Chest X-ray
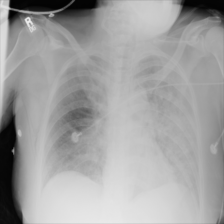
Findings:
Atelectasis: negative
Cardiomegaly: negative
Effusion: negative
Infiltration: negative
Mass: negative
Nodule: negative
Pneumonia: negative
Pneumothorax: negative
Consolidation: negative
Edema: negative
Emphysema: negative
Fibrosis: negative
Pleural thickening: negative
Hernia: negative